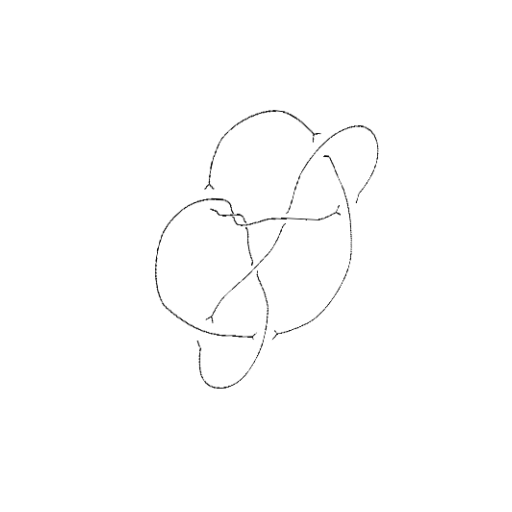
Crossing number: 9